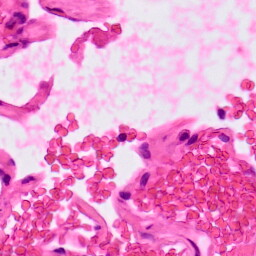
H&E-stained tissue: Lung